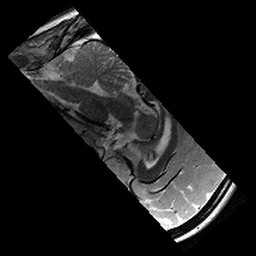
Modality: T2w
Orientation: sagittal
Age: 10
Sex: female
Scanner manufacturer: siemens
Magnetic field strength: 3 T
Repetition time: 9.23 s
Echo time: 0.067 s